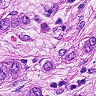
Metastatic tissue present: yes